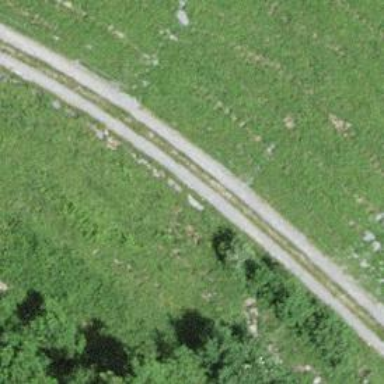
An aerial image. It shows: Track with pebblestone surface. The track type is grade2.